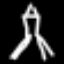
Label: The Eiffel Tower